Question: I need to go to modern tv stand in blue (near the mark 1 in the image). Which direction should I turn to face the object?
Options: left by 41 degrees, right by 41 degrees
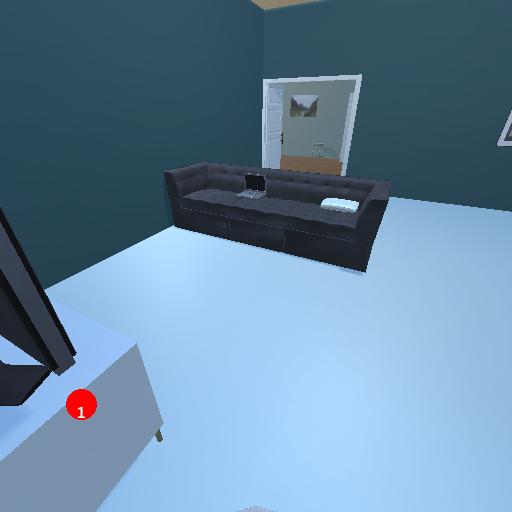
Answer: left by 41 degrees